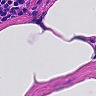
Metastatic tissue present: no